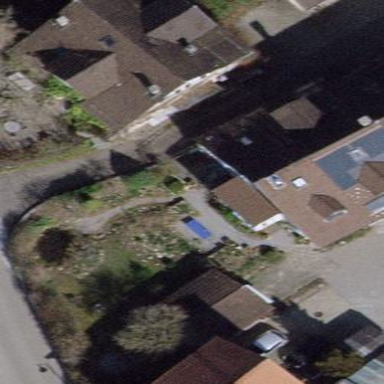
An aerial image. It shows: Terrace building with gabled roof.